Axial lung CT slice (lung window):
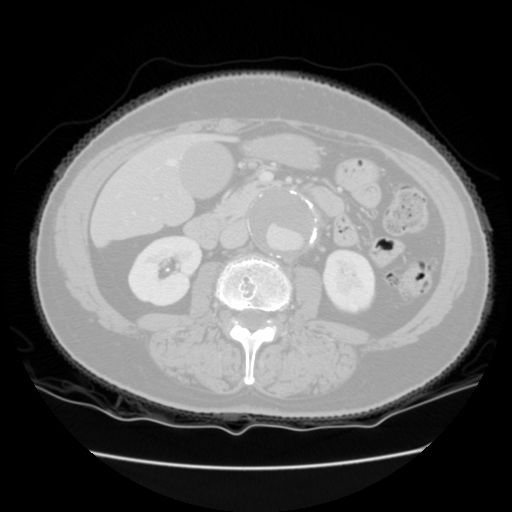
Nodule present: no